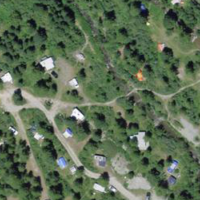
EUNIS habitat code: 53
Species observed at this site:
Motacilla cinerea
Actitis hypoleucos
Turdus merula
Saxicola rubetra
Chloris chloris
Turdus pilaris
Phoenicurus ochruros
Cinclus cinclus
Turdus viscivorus
Motacilla alba
Periparus ater